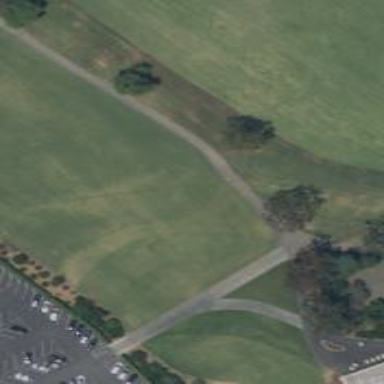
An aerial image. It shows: Path for golf carts.